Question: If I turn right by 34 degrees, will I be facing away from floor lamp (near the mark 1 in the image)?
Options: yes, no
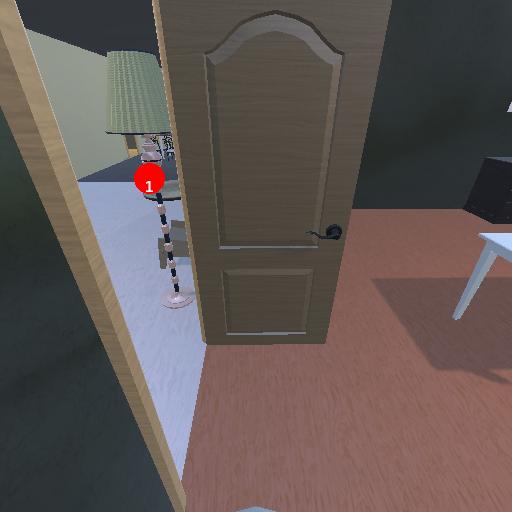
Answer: yes